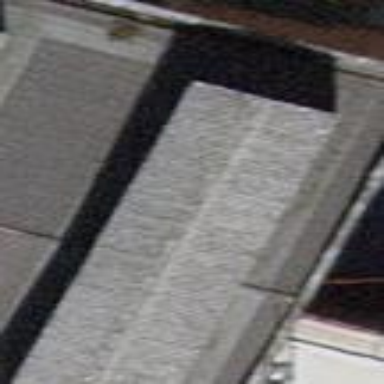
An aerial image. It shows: Gray building with gabled roof. The roof is light grey.